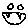
Label: smiley face